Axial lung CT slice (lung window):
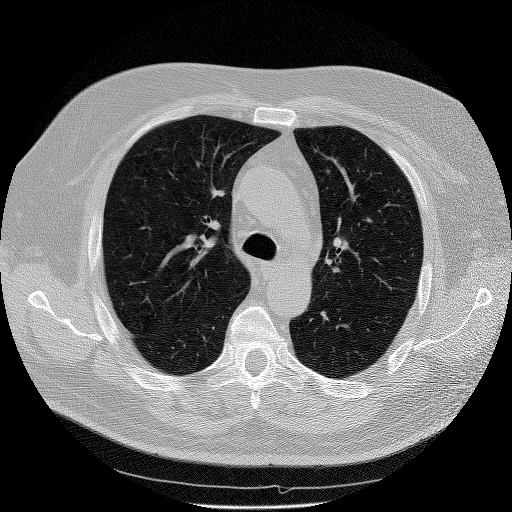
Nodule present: no